Interaction volume radius: 5 \u00c5
Interaction volume height: 10 \u00c5
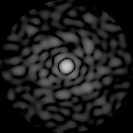
Disorder parameter: 0.858